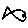
Label: fish